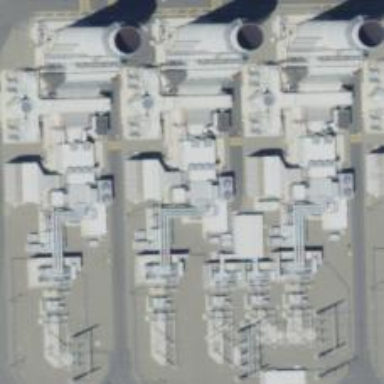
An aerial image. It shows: Gas-powered generator. It is gas turbine type generator.